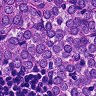
Metastatic tissue present: yes